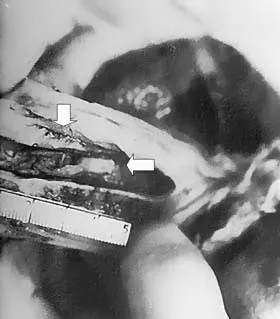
Tracheobronchial membranes at autopsy. Autopsy findings revealed numerous diphtheritic membrane formations (arrowheads) extended down into the larynx and further obstructing the distal tracheobronchial tree.
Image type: endoscopy (arthroscopy)